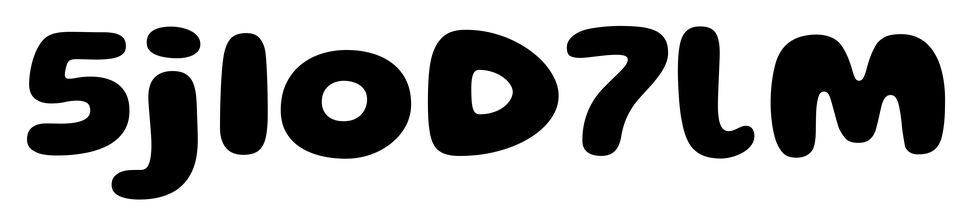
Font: Gluten_Bold